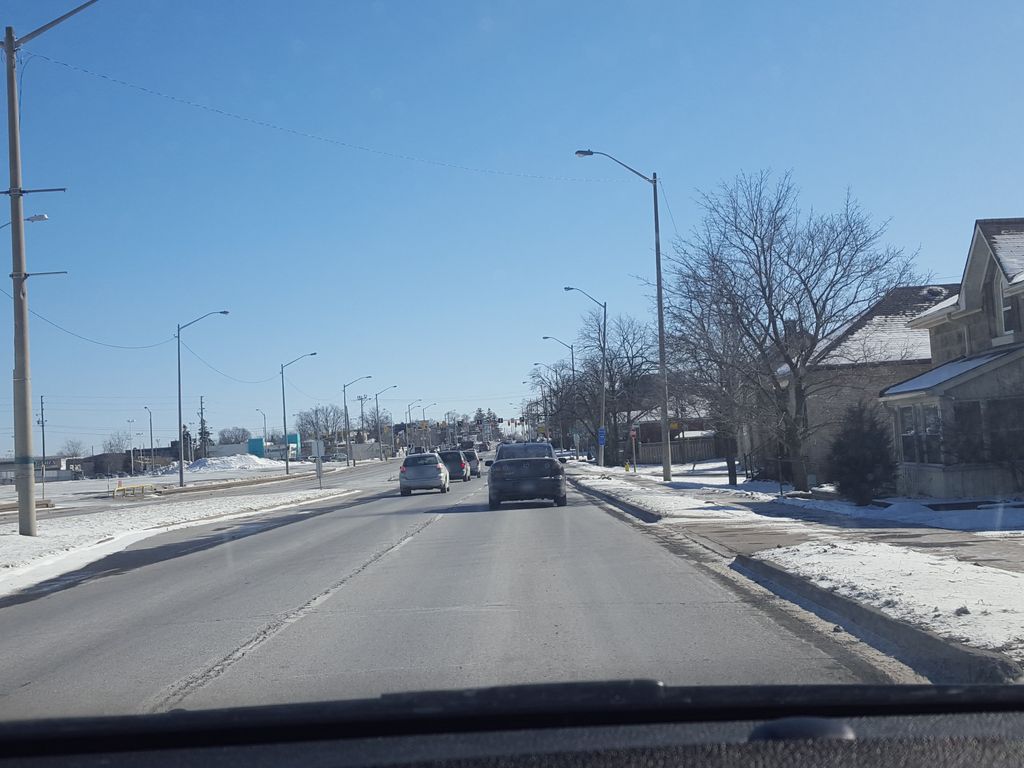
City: kitchener-waterloo